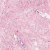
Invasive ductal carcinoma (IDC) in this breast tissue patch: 0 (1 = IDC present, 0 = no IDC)